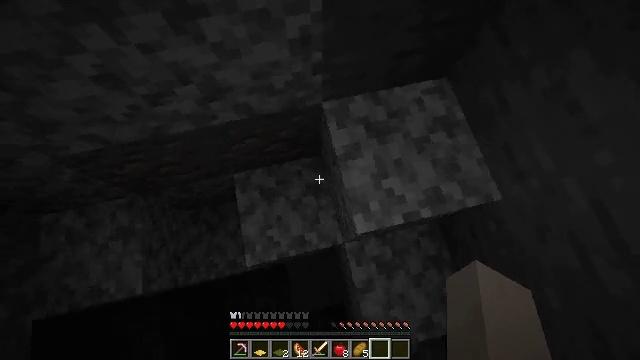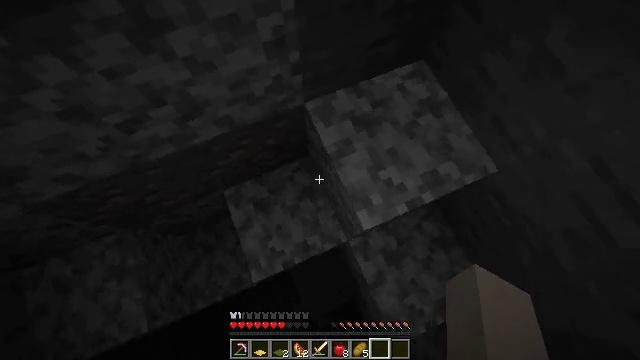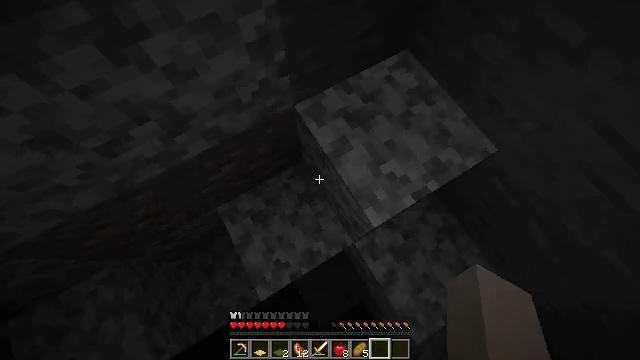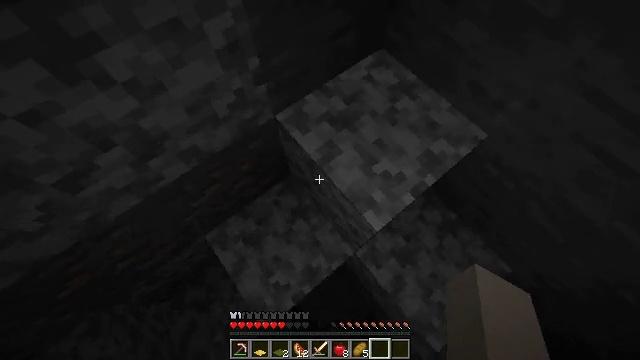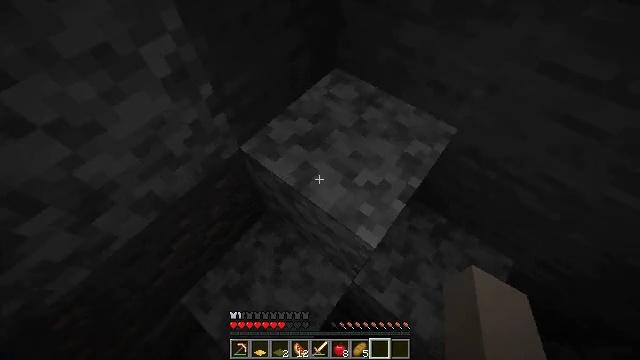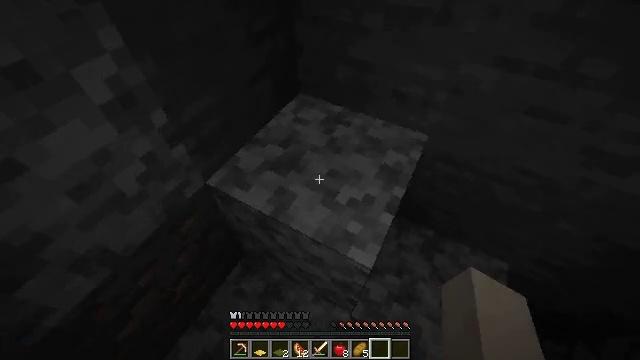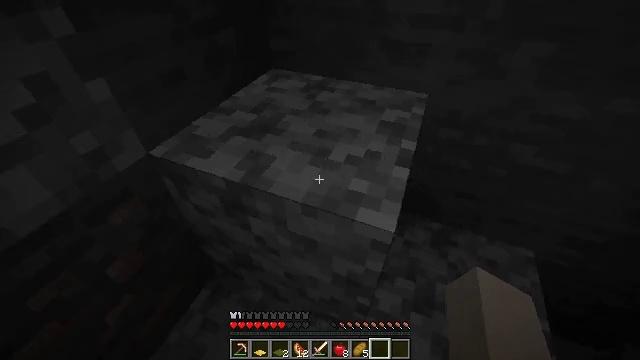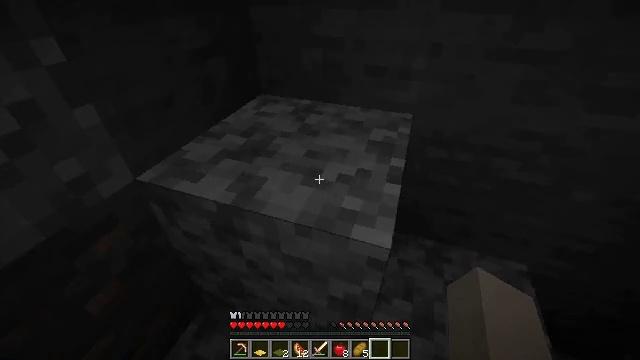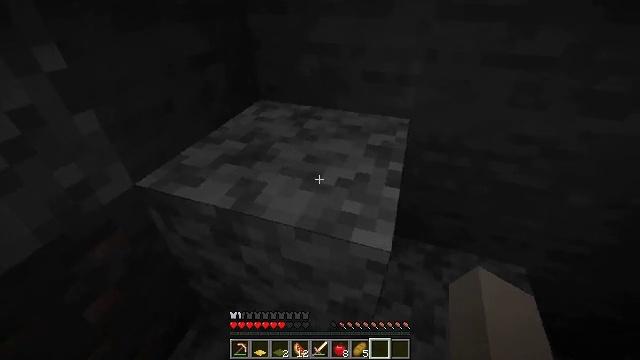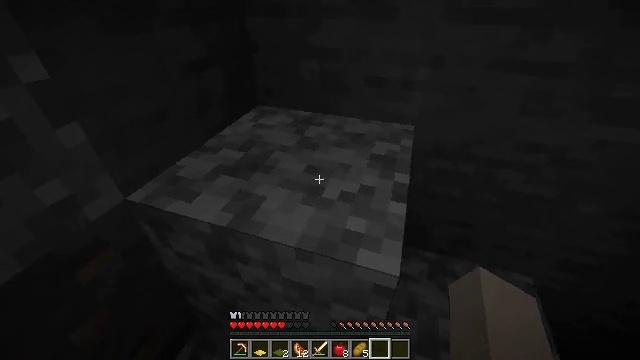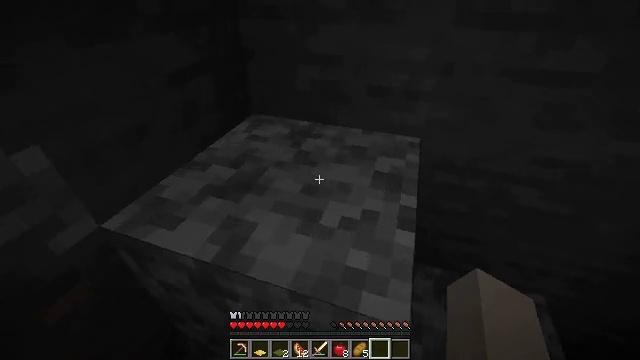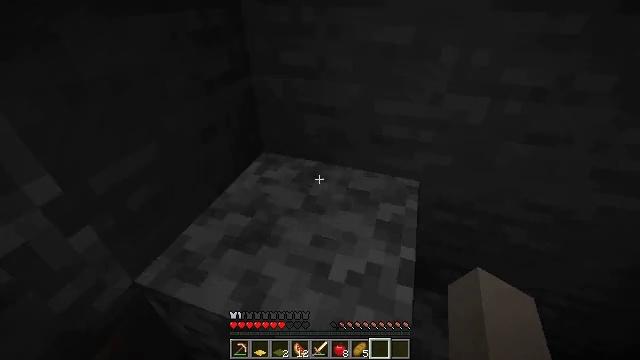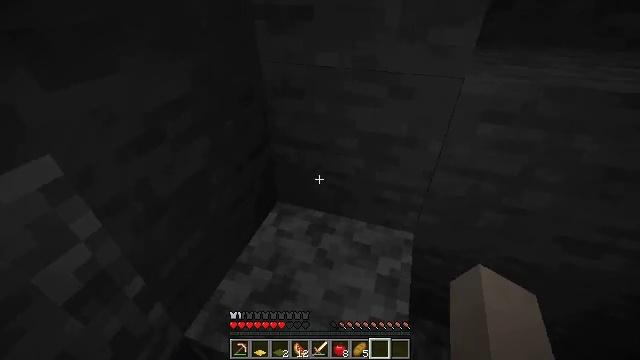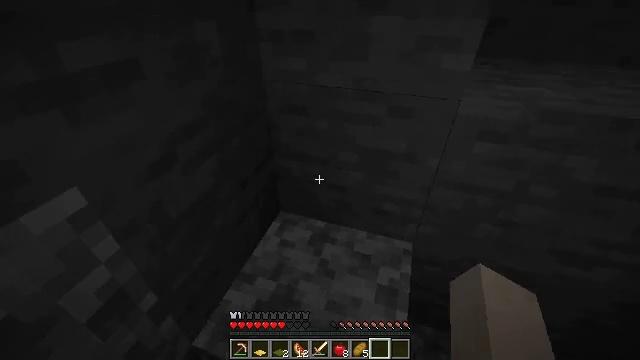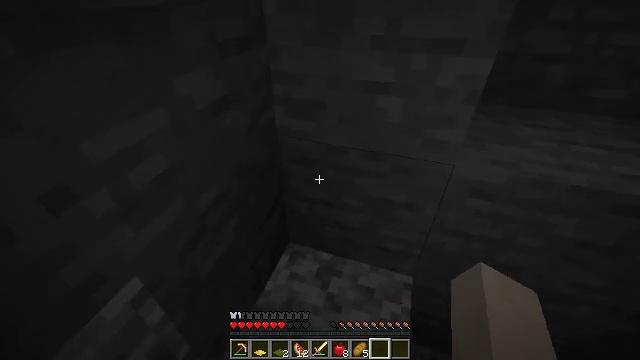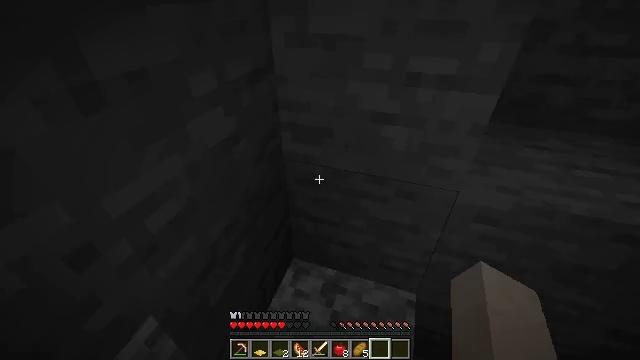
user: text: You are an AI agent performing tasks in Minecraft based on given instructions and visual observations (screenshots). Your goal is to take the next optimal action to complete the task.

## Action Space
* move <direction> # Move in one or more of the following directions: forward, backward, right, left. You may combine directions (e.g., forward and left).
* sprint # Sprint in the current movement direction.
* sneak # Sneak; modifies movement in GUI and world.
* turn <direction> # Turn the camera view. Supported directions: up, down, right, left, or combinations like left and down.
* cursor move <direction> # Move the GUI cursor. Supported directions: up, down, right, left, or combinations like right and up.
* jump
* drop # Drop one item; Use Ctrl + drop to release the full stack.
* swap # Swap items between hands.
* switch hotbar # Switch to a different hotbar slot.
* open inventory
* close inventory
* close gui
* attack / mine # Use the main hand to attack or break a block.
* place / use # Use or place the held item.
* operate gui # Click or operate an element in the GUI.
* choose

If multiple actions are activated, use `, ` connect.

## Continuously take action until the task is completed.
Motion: motion action
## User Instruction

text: Gather diorite by holding left button.
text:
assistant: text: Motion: turn right
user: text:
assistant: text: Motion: turn right and up
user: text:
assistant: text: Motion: turn right and up
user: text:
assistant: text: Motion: turn right and up
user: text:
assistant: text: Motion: turn right and up
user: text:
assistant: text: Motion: turn right and up
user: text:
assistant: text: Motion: turn right and up
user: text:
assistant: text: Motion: turn up
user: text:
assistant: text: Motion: move forward
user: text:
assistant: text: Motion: move forward
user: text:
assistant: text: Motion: move forward, jump
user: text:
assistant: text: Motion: move forward, jump
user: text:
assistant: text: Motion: move forward, jump
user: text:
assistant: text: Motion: move forward, jump
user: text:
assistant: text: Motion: move forward, jump
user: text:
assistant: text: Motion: move forward, jump
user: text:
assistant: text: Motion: no_op
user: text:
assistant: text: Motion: no_op
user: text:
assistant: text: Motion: no_op
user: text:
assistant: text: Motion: no_op
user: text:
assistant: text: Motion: turn left
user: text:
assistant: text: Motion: turn left and down
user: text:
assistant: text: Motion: no_op
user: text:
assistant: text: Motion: turn left
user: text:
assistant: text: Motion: turn left and up
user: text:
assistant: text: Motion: no_op
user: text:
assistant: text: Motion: no_op
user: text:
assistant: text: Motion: no_op
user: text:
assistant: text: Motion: no_op
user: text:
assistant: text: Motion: no_op